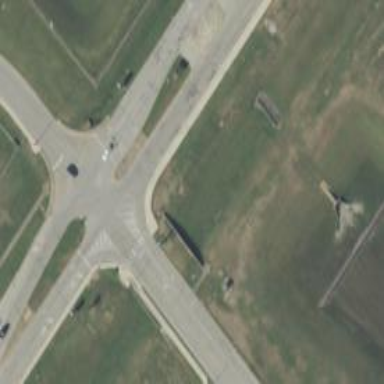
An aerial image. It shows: Marked road crossing.